【题型】选择题　【知识点】向量　【难度】easy
如图，在 $\triangle ABC$ 中，点 $D$ 是边 $BC$ 的中点，$\overrightarrow{AB}=\vec{a}$，$\overrightarrow{AC}=\vec{b}$，那么 $\overrightarrow{AD}$ 等于（  \quad\quad ）

% 核心修改：将A-B、C-D之间的水平间距增大到6em（原4em），保持B/D左对齐
\begin{tabular}{@{}l@{\hspace{6em}}l@{}}
A. $\overrightarrow{AD}=\frac{1}{2}\vec{a}-\frac{1}{2}\vec{b}$ & B. $\overrightarrow{AD}=-\frac{1}{2}\vec{a}+\frac{1}{2}\vec{b}$ \\[0.5em] % AB和CD行垂直间距适中
C. $\overrightarrow{AD}=-\frac{1}{2}\vec{a}-\frac{1}{2}\vec{b}$ & D. $\overrightarrow{AD}=\frac{1}{2}\vec{a}+\frac{1}{2}\vec{b}$
\end{tabular}
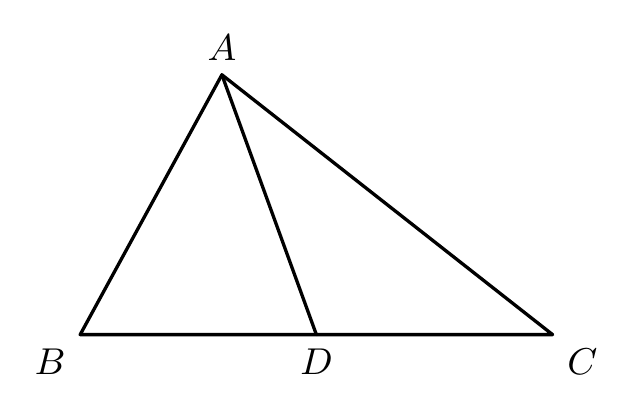
【解答】
【答案】D

【知识点】向量的线性运算

【分析】本题考查了向量的线性运算，根据 $\overrightarrow{AD}=\overrightarrow{AB}+\overrightarrow{BD}$、$\overrightarrow{BD}=\frac{1}{2}\overrightarrow{BC}$、$\overrightarrow{BC}=\frac{1}{2}(\overrightarrow{AC}-\overrightarrow{AB})$ 即可求解.

【详解】解：$\because \overrightarrow{AD}=\overrightarrow{AB}+\overrightarrow{BD}$，点 $D$ 是边 $BC$ 的中点，

$\therefore \overrightarrow{AD}=\overrightarrow{AB}+\frac{1}{2}\overrightarrow{BC}=\overrightarrow{AB}+\frac{1}{2}(\overrightarrow{AC}-\overrightarrow{AB})=\frac{1}{2}\overrightarrow{AB}+\frac{1}{2}\overrightarrow{AC}$

$\therefore \overrightarrow{AD}=\frac{1}{2}\vec{a}+\frac{1}{2}\vec{b}$

故选：D